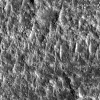
Atmospheric dust classification: not_dusty